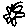
Label: flower